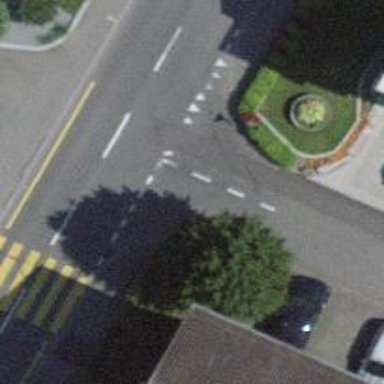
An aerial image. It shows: Kerb barrier.